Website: macys
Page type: account-selection
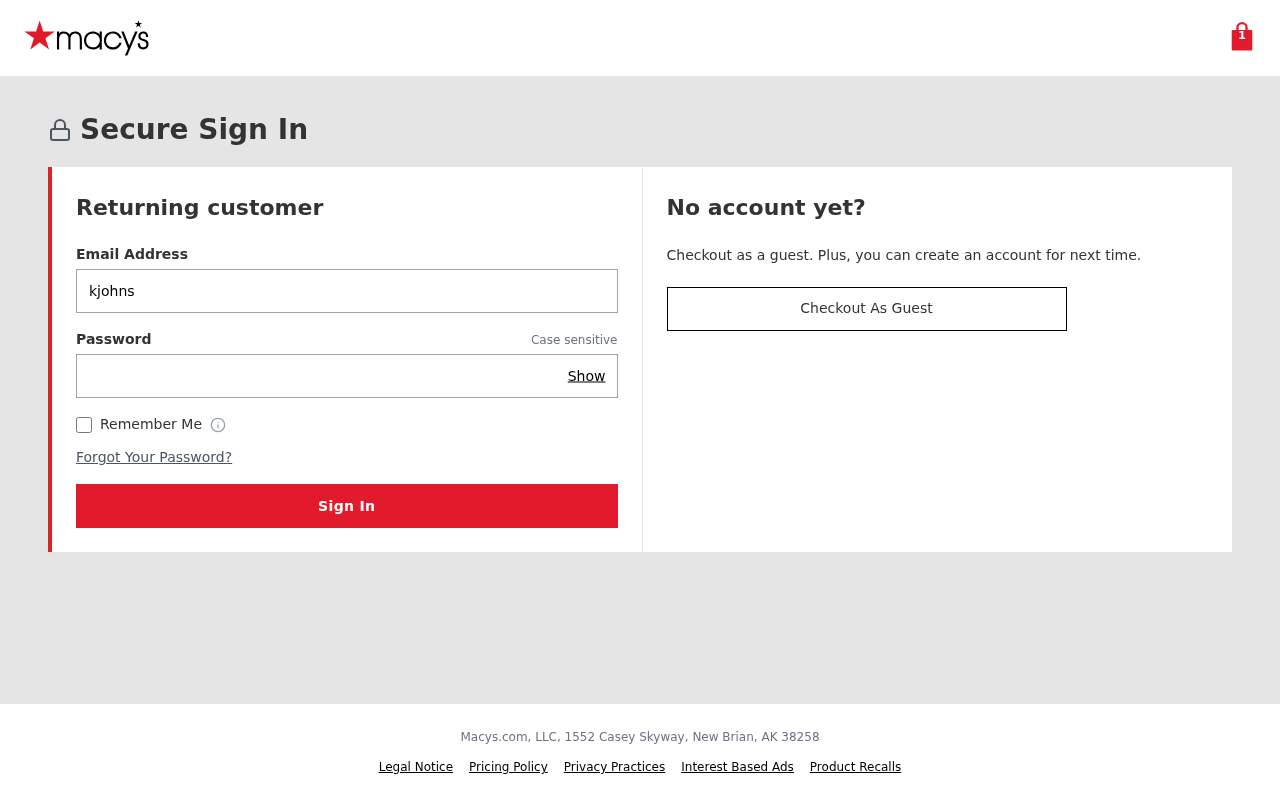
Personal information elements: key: PII_EMAIL
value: kjohnson@hotmail.com
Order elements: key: ORDER_NUM_ITEMS
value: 1